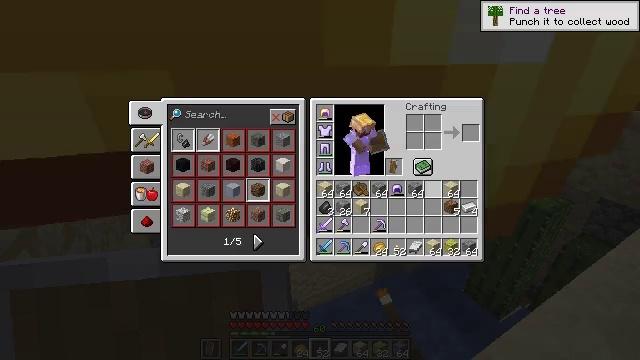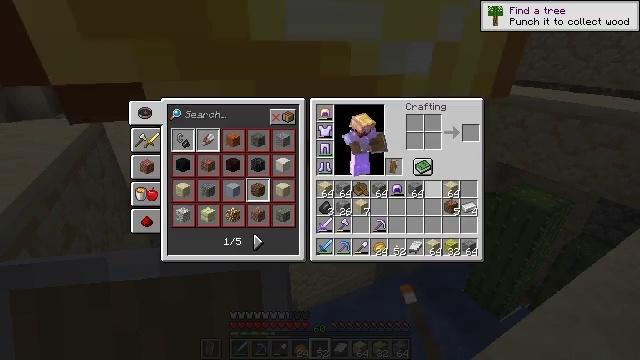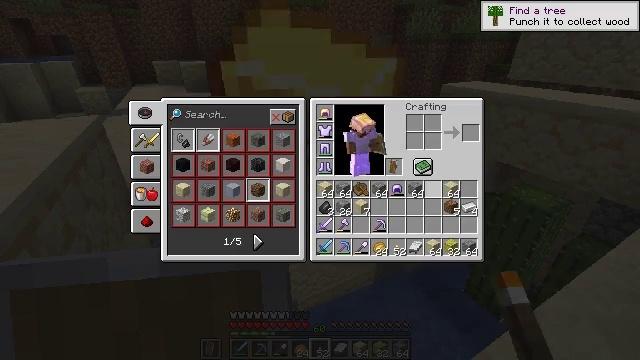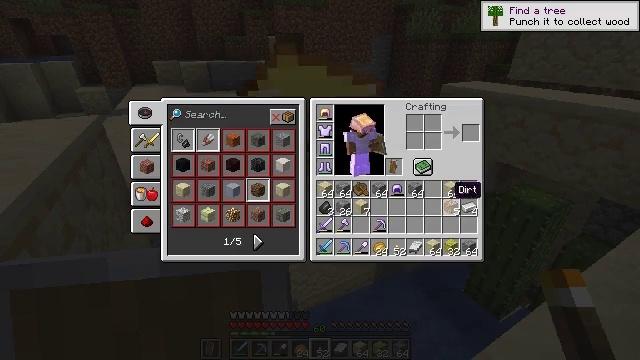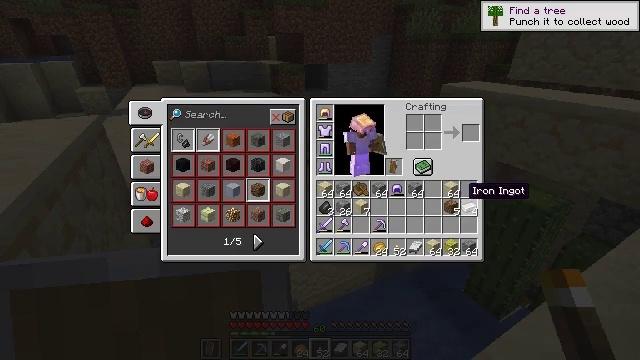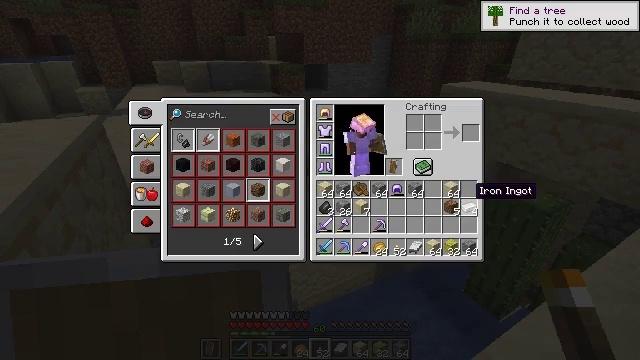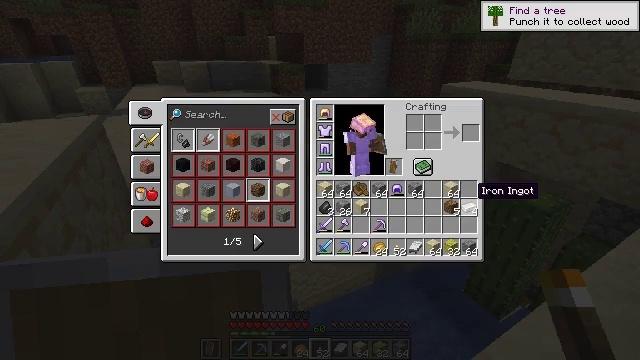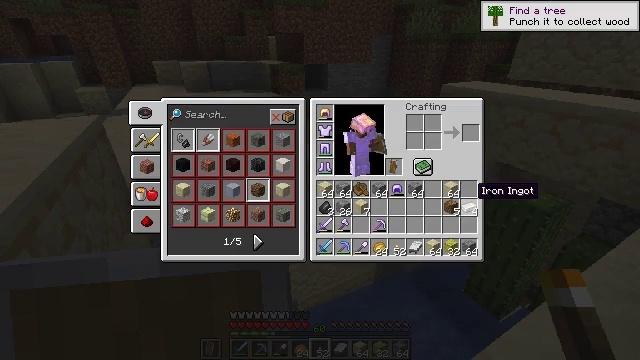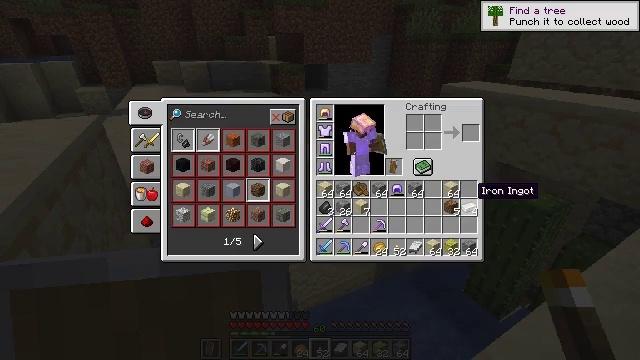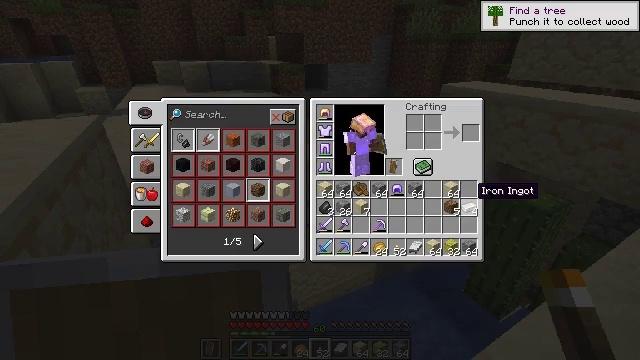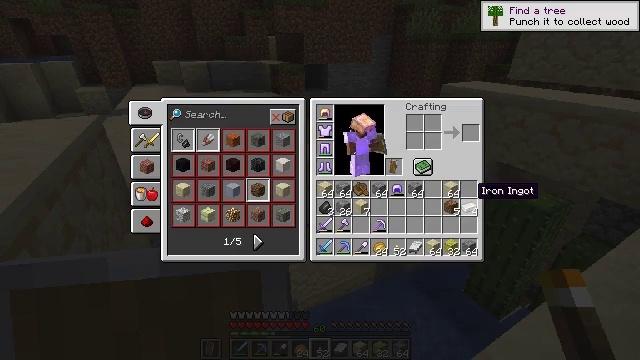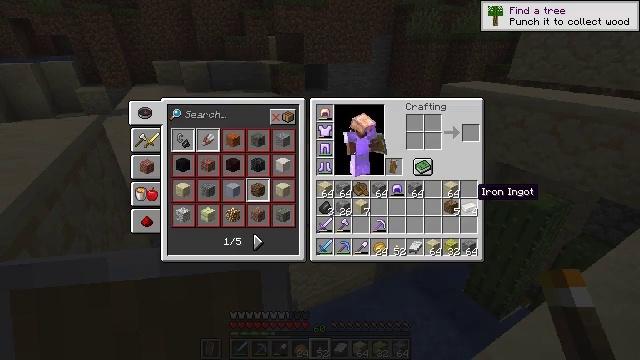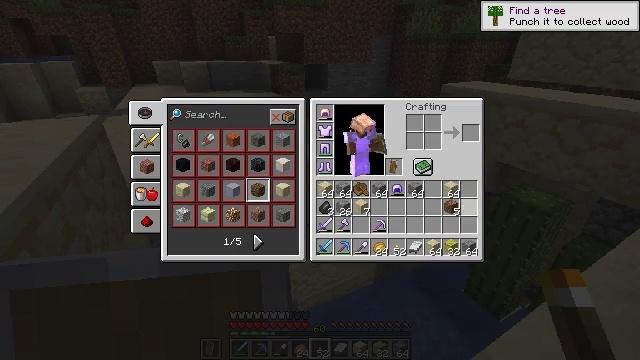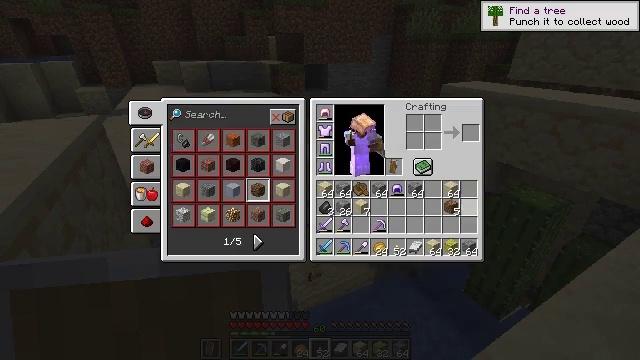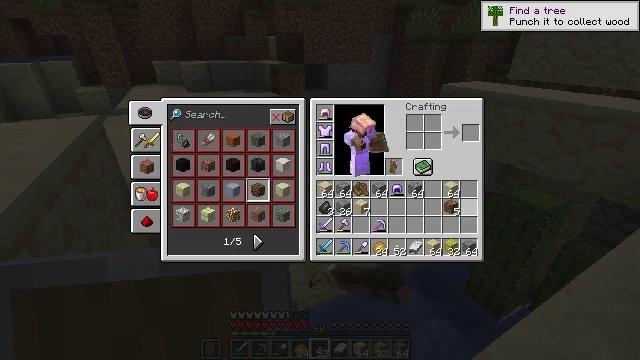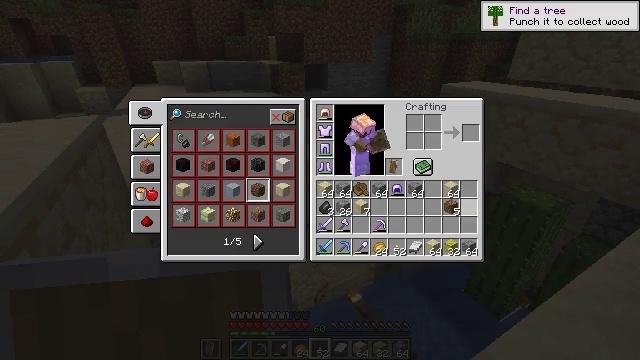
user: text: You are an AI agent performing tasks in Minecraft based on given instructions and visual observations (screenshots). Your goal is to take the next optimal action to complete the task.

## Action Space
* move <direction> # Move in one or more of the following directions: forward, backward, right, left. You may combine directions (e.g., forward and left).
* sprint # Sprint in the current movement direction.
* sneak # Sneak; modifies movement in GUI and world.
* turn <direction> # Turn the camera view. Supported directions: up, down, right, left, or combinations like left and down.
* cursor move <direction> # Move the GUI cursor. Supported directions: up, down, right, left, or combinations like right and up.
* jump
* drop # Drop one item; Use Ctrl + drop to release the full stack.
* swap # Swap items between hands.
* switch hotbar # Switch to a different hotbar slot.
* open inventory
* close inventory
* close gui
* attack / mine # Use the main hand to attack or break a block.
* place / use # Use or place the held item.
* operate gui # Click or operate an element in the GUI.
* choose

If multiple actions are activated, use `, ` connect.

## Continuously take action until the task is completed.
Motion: motion action
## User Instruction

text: Drop an iron ingot.
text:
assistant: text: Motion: sprint, open gui
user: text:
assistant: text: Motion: sprint
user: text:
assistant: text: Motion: sprint, cursor move right
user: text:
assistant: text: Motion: sprint, cursor move right
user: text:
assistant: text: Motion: sprint, cursor move right
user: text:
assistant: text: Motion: sprint
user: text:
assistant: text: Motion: sprint
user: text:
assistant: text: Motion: sprint
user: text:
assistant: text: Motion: sprint
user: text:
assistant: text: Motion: sprint
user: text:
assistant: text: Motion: sprint
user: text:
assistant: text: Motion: sprint, drop
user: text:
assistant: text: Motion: sprint, drop
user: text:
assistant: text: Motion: sprint, drop
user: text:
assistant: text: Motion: sprint
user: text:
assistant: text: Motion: sprint, cursor move left
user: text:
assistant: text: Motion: sprint